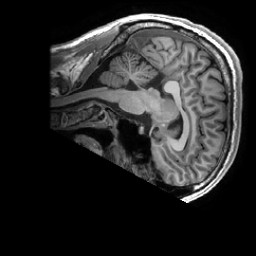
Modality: T1w
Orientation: sagittal
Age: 26
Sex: male
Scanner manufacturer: ge
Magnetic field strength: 3 T
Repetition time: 0.0073 s
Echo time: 0.003 s